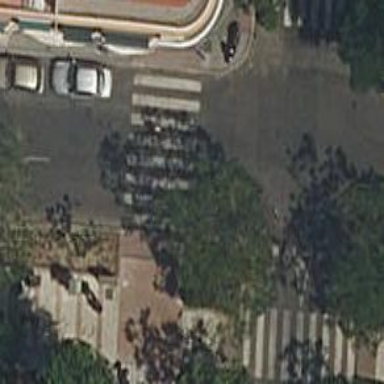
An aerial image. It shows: Marked road crossing.